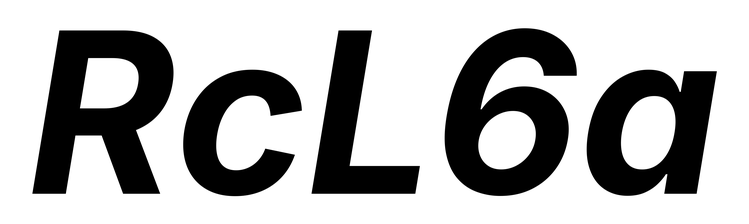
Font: Inter-Italic_Bold_Italic